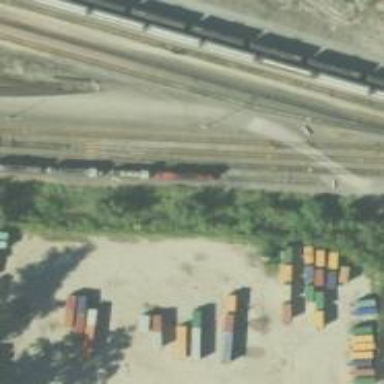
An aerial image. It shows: Railway siding for service.